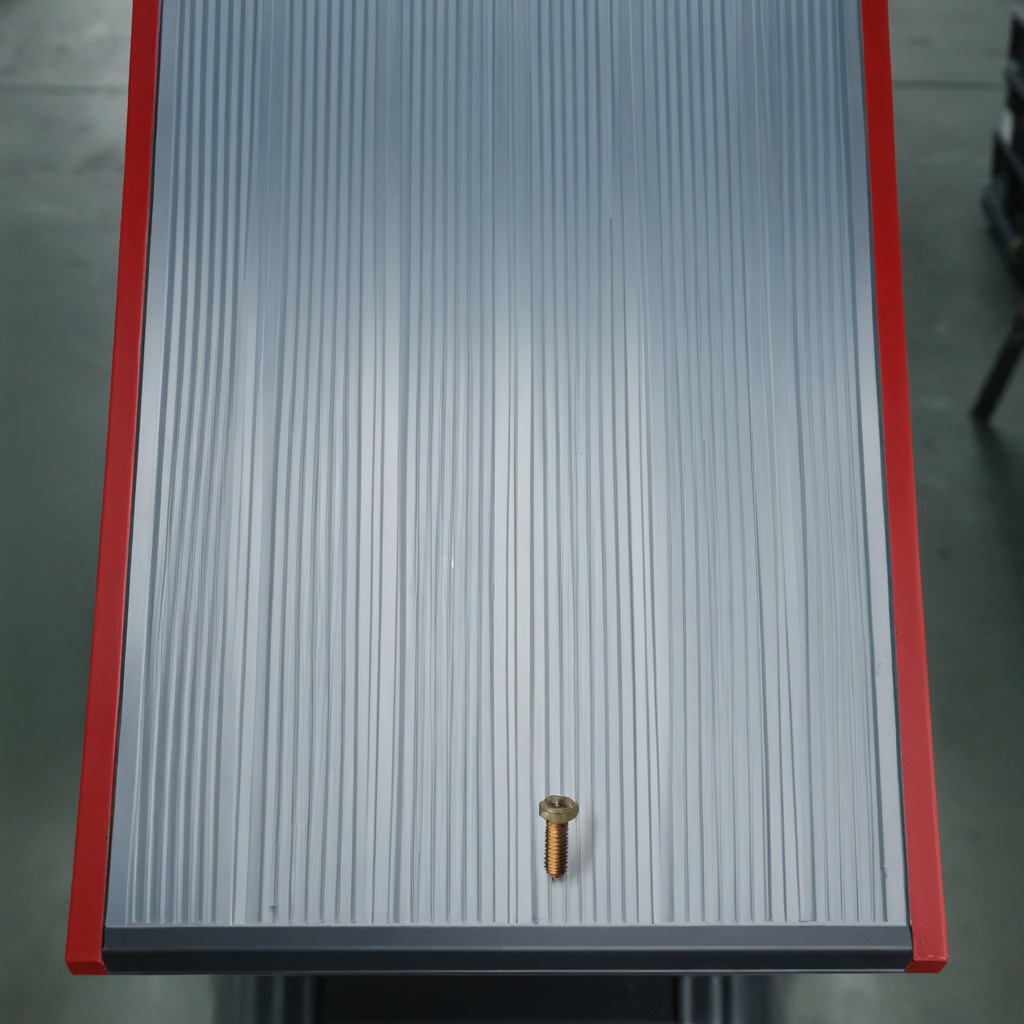
A metal screw lying on a toolbox surface in an airplane hangar workshop.